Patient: sex F, age 71
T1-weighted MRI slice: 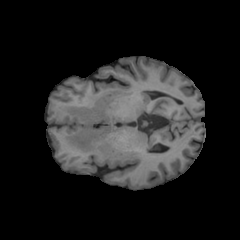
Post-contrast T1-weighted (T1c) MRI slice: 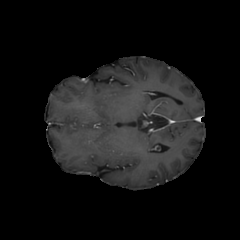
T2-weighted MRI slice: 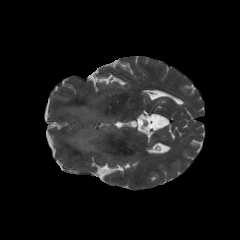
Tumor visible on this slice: yes
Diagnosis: Glioblastoma, IDH-wildtype
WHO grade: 4